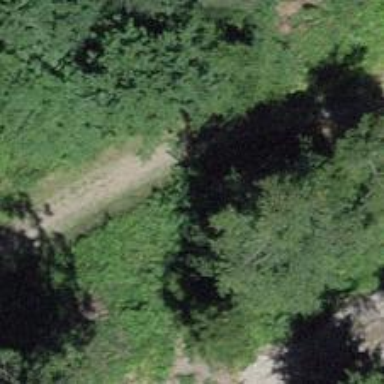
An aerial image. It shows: Path.